Question: Linux version 2.6.18-131.el5
gcc version 4.1.2
RPM version 4.4.2.3
I use the following command to build packages:
$ sudo rpmbuild -ba xxx.spec
I thought that the debuginfo package should be built by default, but only get the xxx.src.rpm and xxx.x86_64.rpm, with no debuginfo package.
Then I add a line in my xxx.spec, "#%debug_package":

Then the debug package is built!
But I thought that a line with a '#' in the front is considered as comment!
How does this work?
I'm totally confused.
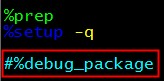
Answer: This is one of the most annoying "features" in 'rpm' and it gets people . The '#' is only commenting out the first line of a multi-line macro. The proper way to comment it out would be
'''
#%%debug_package
'''
The first '%' escapes the second; the result after macro becomes what you wanted.